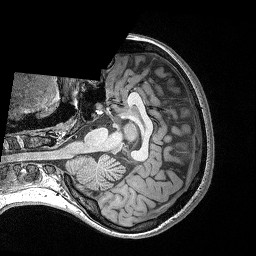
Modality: T1w
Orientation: axial
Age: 26
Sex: female
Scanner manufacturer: siemens
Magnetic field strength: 3 T
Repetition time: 2.4 s
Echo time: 0.03 s